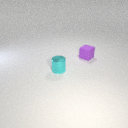
small cyan metal cylinder in front of small purple rubber cube